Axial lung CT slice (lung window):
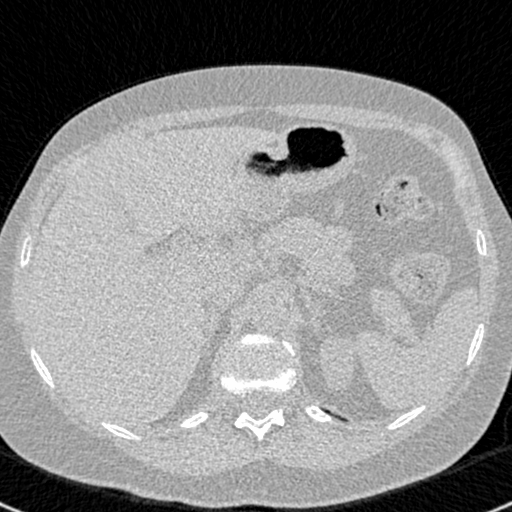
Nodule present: no